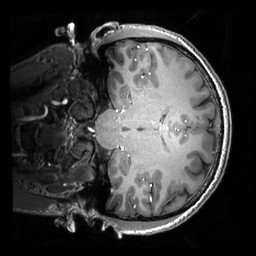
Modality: T1w
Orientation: coronal
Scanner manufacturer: philips
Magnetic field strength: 7 T
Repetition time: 0.008 s
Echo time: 0.001974 s